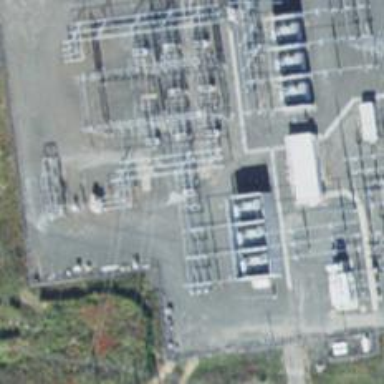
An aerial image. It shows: Switch used for power control.